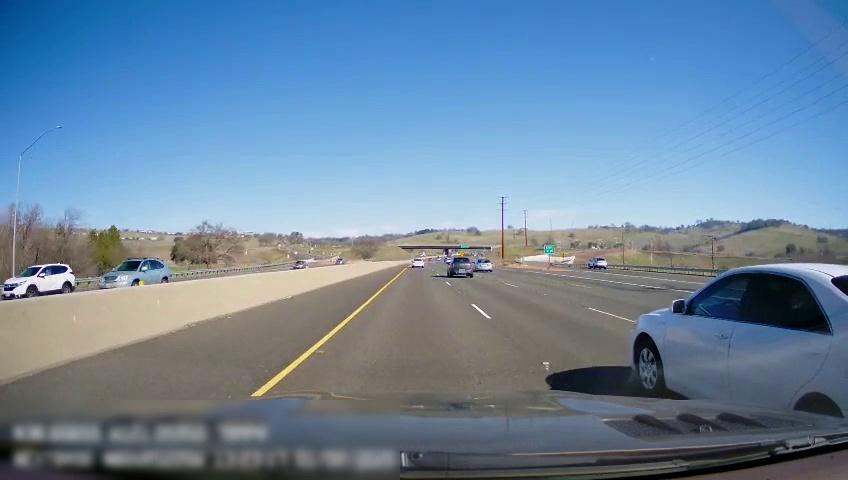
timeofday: Day
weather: Sunny
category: Drivable Space
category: Drivable Space
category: Vehicles | SUV
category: Vehicles | Car
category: Vehicles | Car
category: Vehicles | Car
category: Vehicles | Car
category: Vehicles | Car
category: Vehicles | SUV
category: Vehicles | SUV
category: Lanes | Current Lane
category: Lanes | Current Lane
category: Lanes | Alternate Lane
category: Lanes | Alternate Lane
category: Lanes | Alternate Lane
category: Lanes | Alternate Lane
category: Lanes | Opposite Lane
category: Traffic | Signs